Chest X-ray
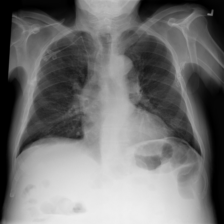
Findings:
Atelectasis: negative
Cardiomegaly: negative
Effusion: negative
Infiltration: positive
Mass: negative
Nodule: negative
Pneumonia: negative
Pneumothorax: negative
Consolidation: negative
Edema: negative
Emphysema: negative
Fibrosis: negative
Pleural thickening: negative
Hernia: negative